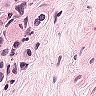
Metastatic tissue present: yes